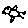
Label: bird